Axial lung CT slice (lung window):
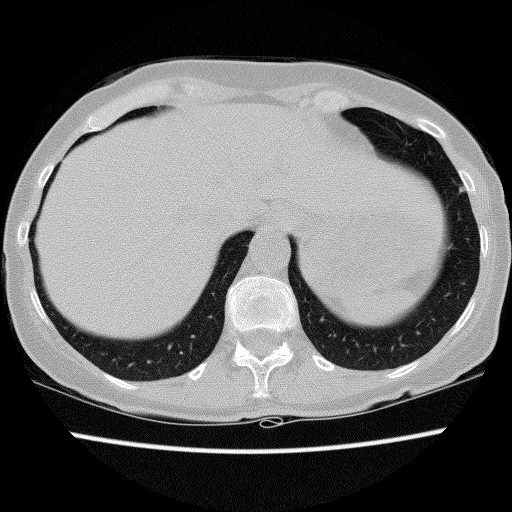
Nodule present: no